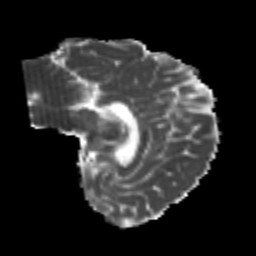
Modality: MD
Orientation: sagittal
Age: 21
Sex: female
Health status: healthy
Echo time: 0.074 s